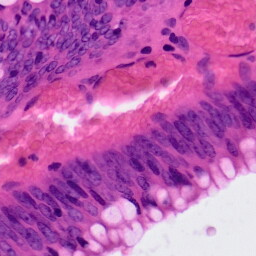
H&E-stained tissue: Colon